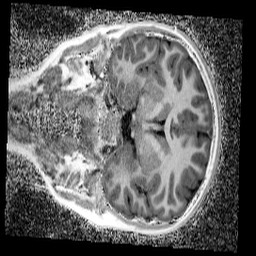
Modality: UNIT1_denoised
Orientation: coronal
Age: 10
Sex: female
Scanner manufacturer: siemens
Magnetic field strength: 3 T
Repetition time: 4 s
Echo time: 0.00299 s